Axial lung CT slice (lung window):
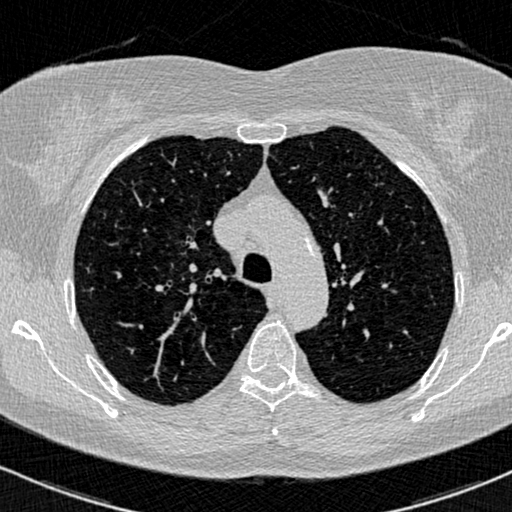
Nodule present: no